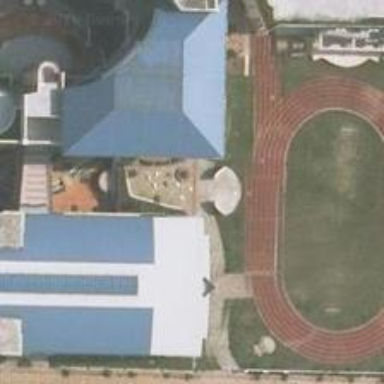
The playground is surrounded by a standard runway, and it is also close to several blue buildings .